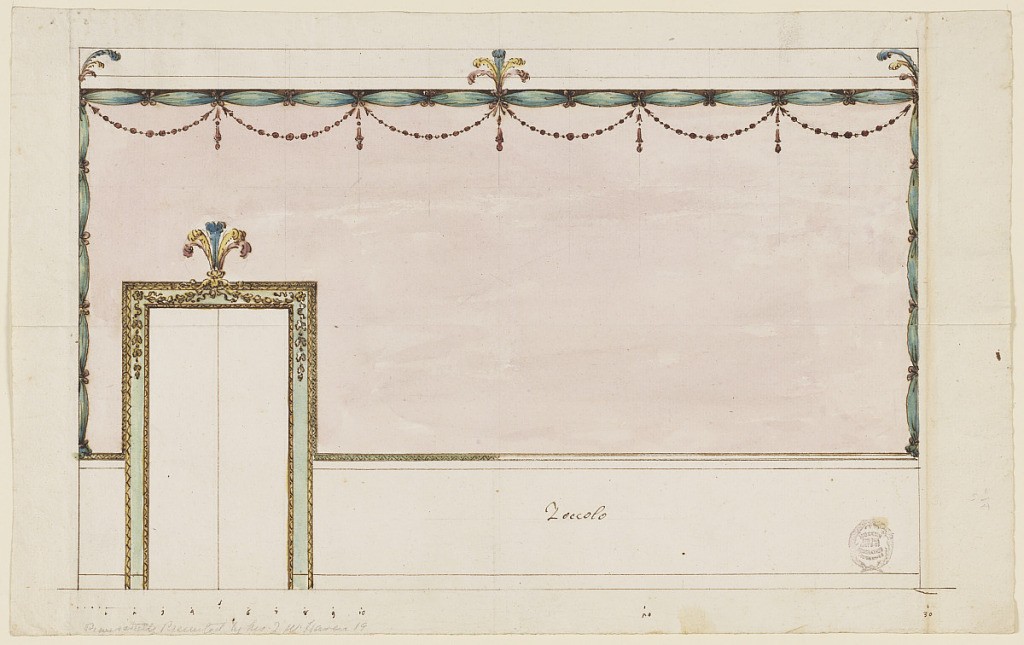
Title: Elevation of a Wall
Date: ca. 1800
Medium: Pen and ink, brush and watercolor on paper
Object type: Drawing
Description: At left, a door frame with a feathered overdoor crest. The decoration of the wall consists of a dado labelled "Zoccolo", and of a rose colored wall. Below the entablature is green cloth knotted and hung with beaded festoons. At center a feathered crest. Scale below.